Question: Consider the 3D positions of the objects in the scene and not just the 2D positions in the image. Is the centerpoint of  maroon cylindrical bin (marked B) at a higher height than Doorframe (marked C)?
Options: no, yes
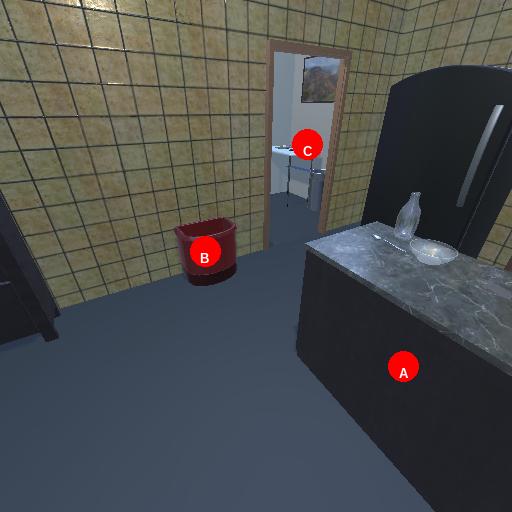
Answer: no